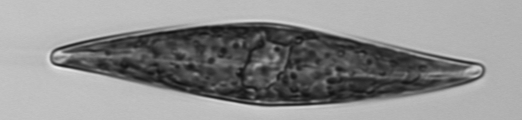
Label: Pleurosigma